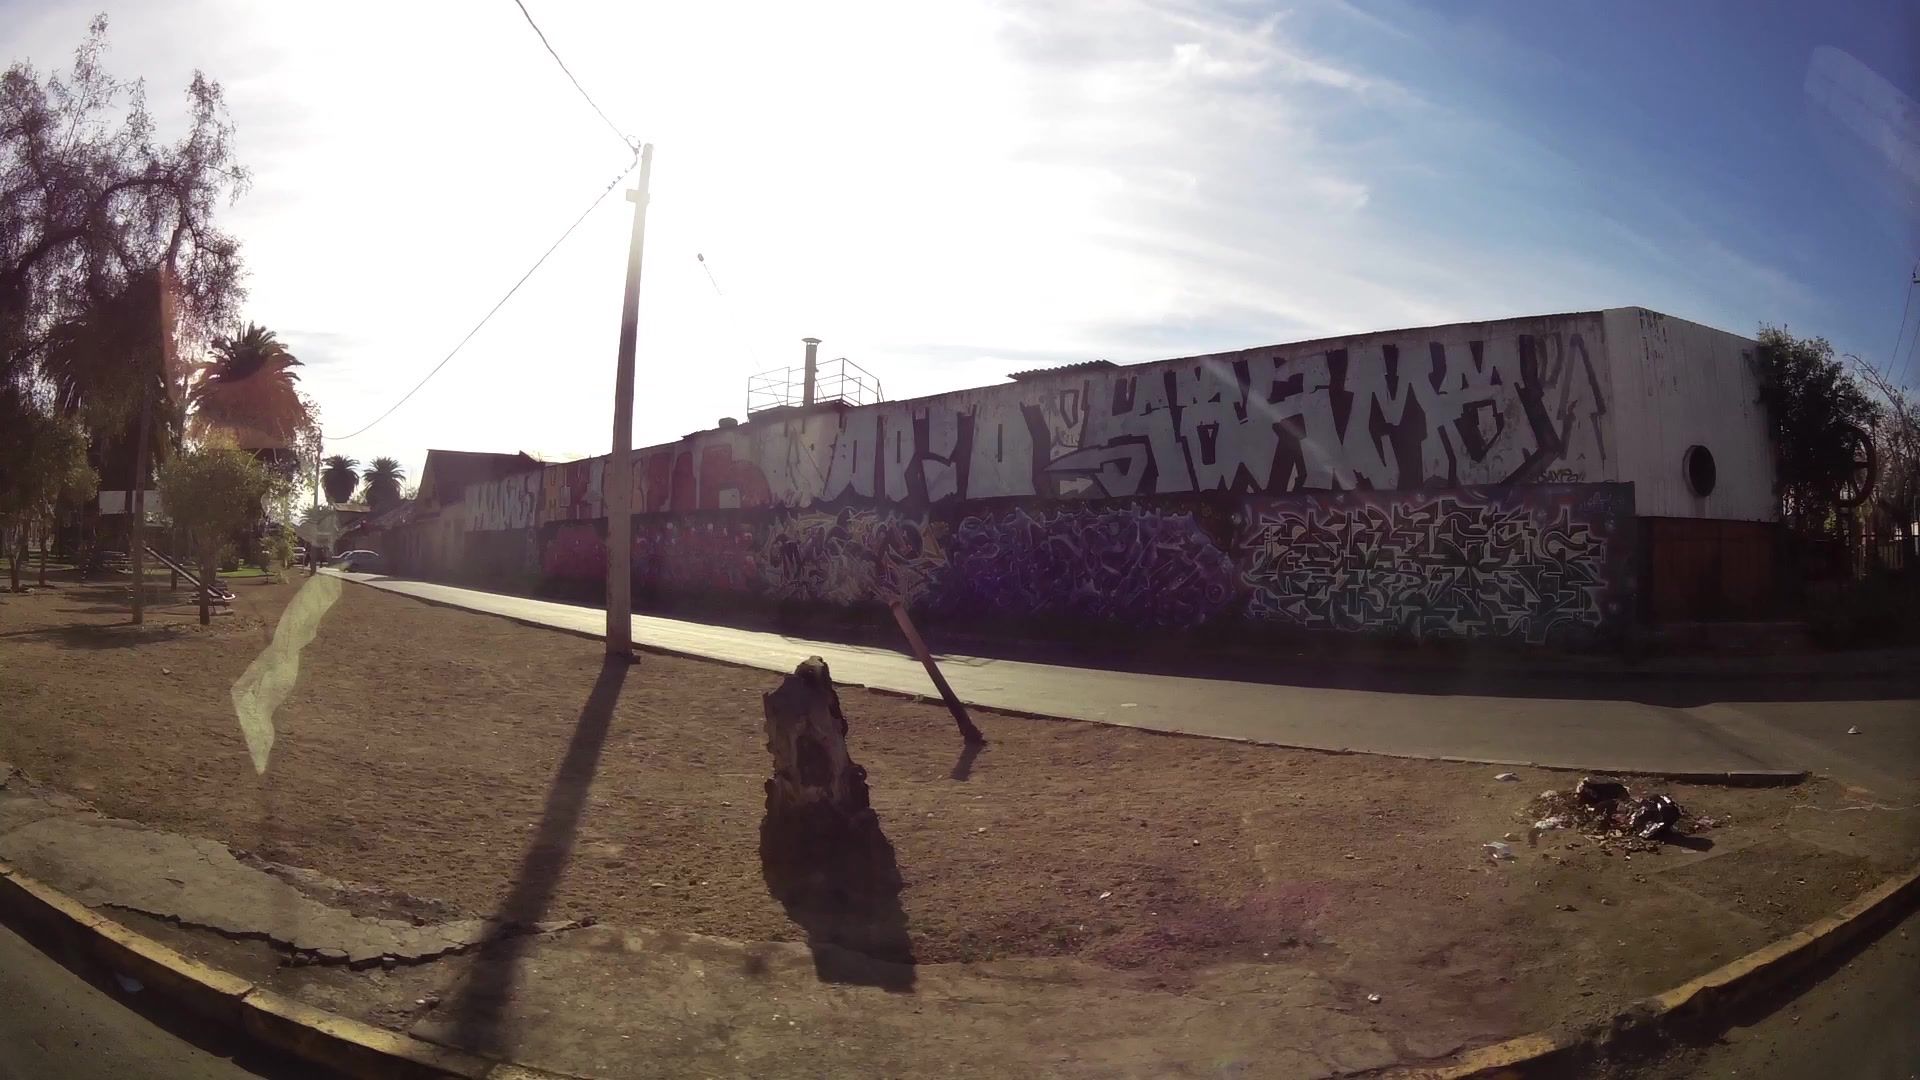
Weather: snowy
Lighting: day
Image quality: good
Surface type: driving surface
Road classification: secondary_link
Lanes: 2
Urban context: urban centre
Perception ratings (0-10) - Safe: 0.89, Lively: 0.66, Beautiful: 3.75, Boring: 5.53, Depressing: 8.25, Wealthy: 1.89